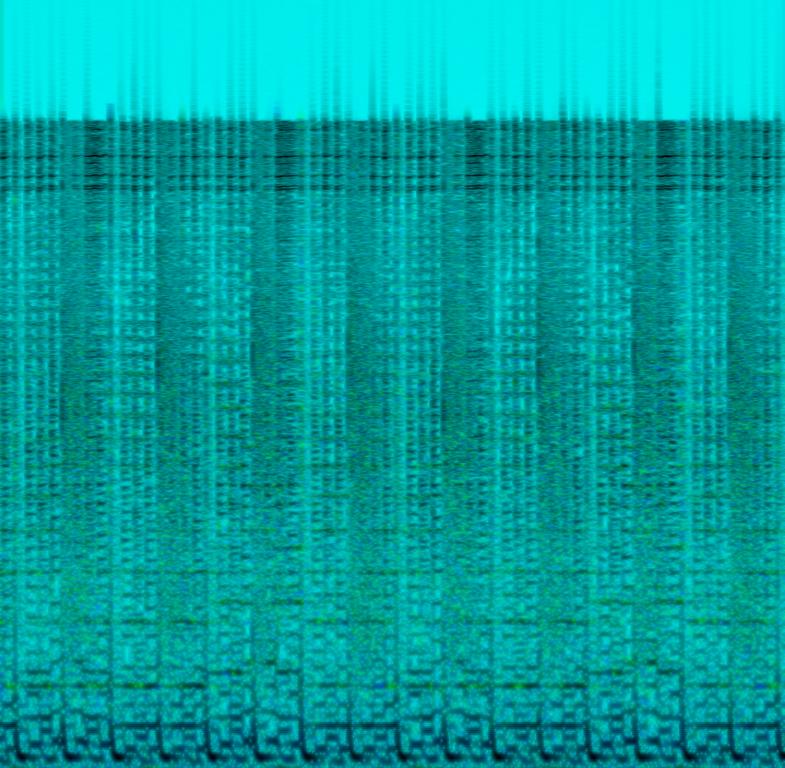
This is an electronic music piece with 80s disco characteristics. There is a slightly fast tempo electronic drums in the rhythmic background. The keyboard is holding the notes of the melody while a synth bass follows it with a repeated rhythmic pattern. Although it is a bit old-fashioned, it is a danceable piece. This music could work well with retro-themed parties at nightclubs. It could also fit nicely with action-filled social media content or the soundtrack of a car racing game.